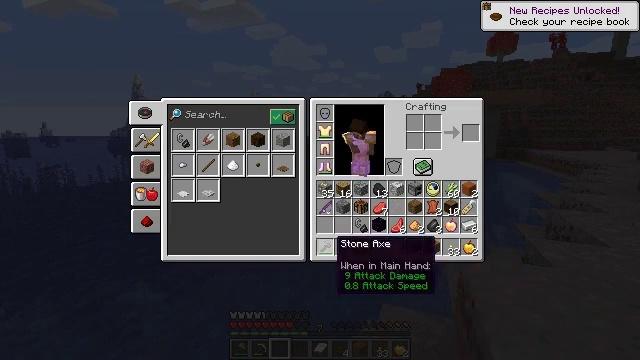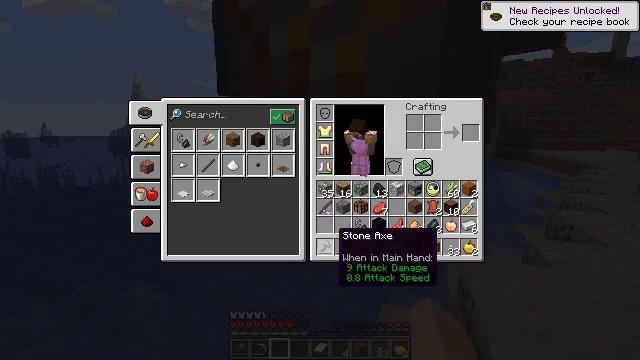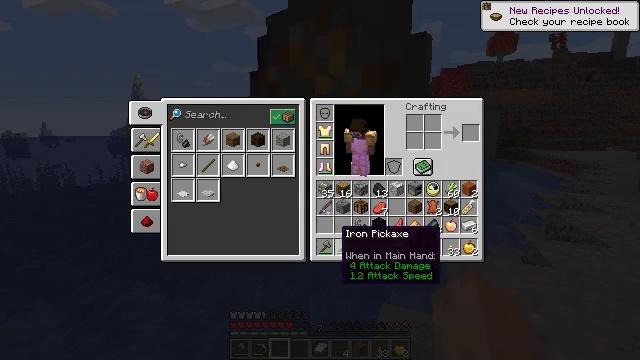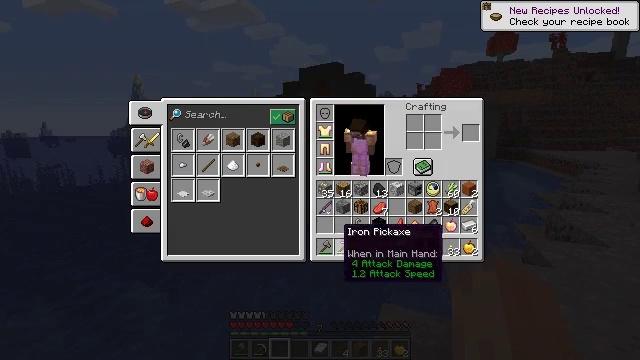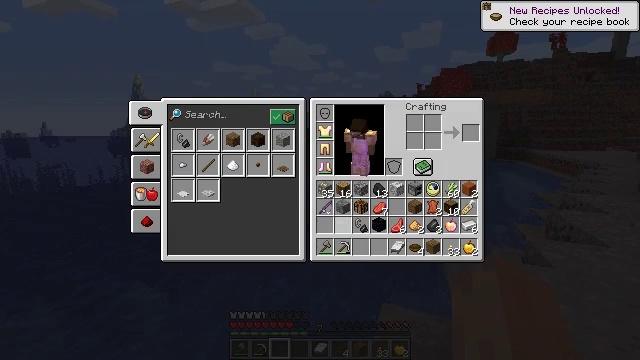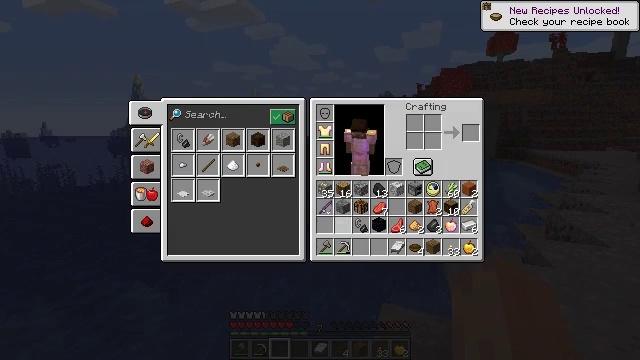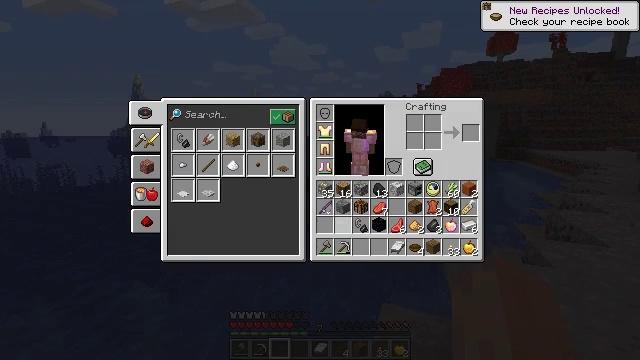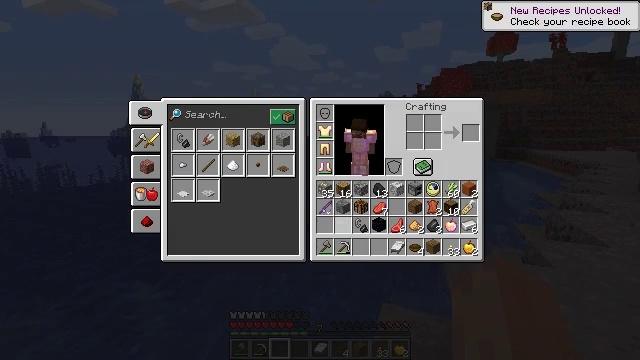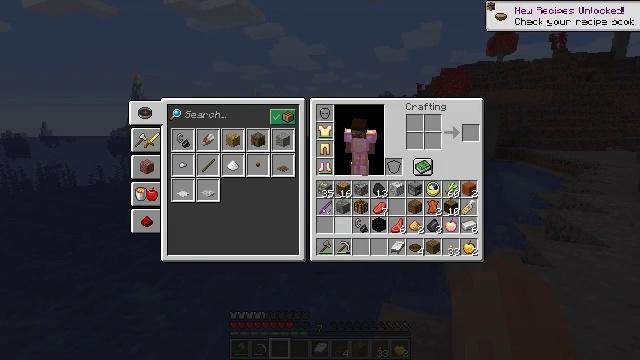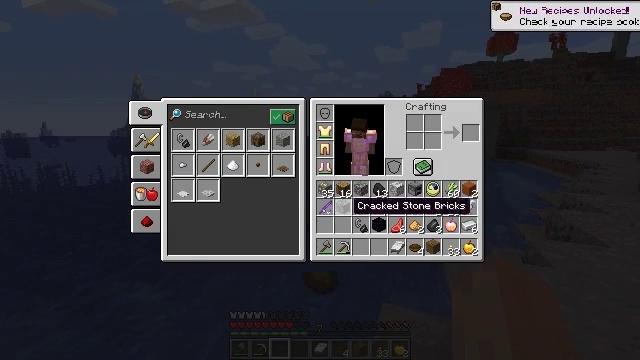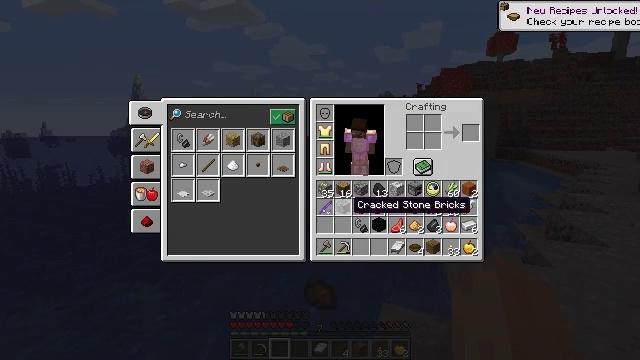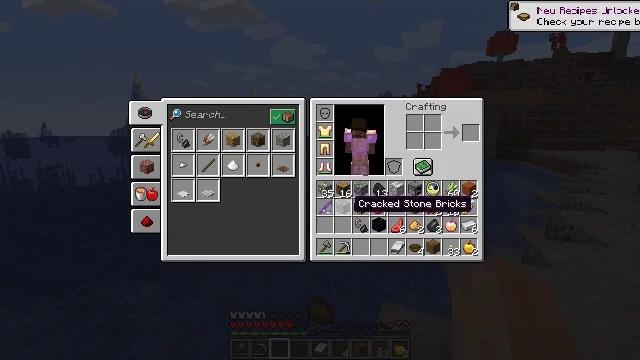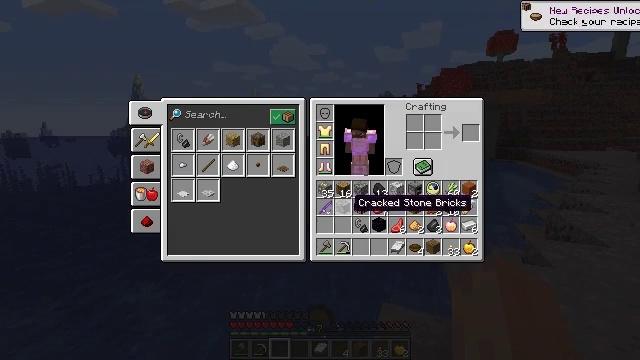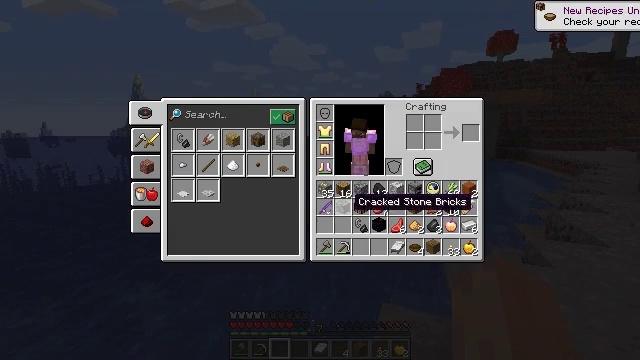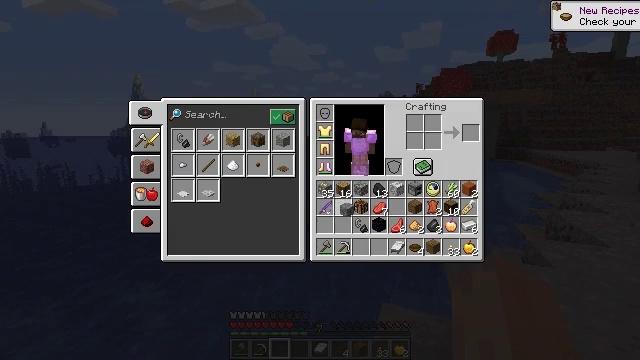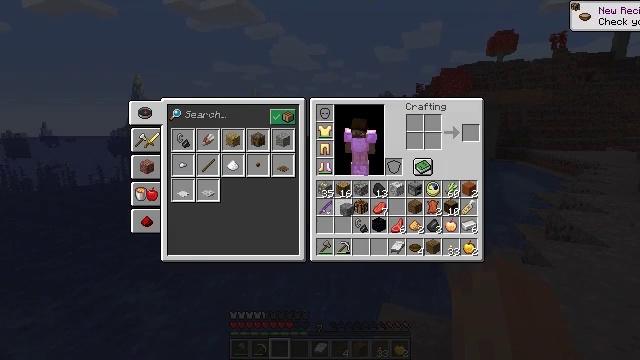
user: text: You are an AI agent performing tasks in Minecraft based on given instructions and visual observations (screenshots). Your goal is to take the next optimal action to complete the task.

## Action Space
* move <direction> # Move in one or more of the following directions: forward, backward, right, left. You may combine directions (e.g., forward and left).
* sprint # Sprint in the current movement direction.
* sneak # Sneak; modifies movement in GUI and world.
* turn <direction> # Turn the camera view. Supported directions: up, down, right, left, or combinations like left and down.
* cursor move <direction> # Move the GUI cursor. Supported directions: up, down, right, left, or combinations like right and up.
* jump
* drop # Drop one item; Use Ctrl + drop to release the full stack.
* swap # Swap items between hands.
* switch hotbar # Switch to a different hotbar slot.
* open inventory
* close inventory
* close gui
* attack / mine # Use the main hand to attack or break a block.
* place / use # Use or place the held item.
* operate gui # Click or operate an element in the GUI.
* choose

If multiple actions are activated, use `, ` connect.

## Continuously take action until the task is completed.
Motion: motion action
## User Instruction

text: Drop a cracked stone bricks.
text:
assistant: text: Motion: cursor move up, open gui
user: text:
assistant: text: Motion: no_op
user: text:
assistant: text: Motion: no_op
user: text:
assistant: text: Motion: cursor move right and up
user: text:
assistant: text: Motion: cursor move up
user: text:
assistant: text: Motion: cursor move up
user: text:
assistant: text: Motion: no_op
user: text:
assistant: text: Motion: no_op
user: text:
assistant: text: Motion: no_op
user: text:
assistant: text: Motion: no_op
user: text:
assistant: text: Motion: no_op
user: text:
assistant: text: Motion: no_op
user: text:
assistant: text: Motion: no_op
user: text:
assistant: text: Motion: operate gui
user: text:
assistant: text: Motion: operate gui
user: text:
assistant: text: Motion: operate gui
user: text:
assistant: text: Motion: cursor move down
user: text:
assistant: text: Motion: cursor move down
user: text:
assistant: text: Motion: cursor move down
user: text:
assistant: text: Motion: no_op
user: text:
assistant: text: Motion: operate gui
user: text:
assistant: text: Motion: operate gui
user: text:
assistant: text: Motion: no_op
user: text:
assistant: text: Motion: cursor move up
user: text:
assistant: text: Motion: cursor move left and up
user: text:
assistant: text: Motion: cursor move up
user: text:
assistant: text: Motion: cursor move up
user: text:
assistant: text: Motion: no_op